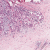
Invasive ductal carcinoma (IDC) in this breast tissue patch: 1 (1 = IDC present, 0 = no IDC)